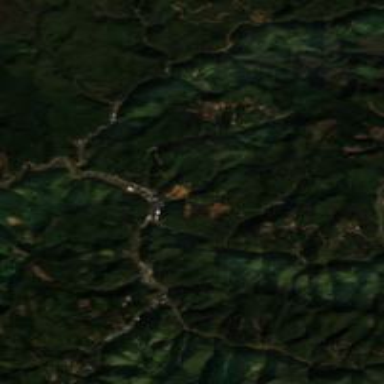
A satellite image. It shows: Ethnic township within town.